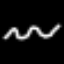
Label: squiggle